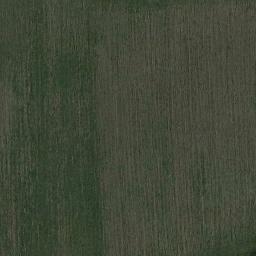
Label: meadow